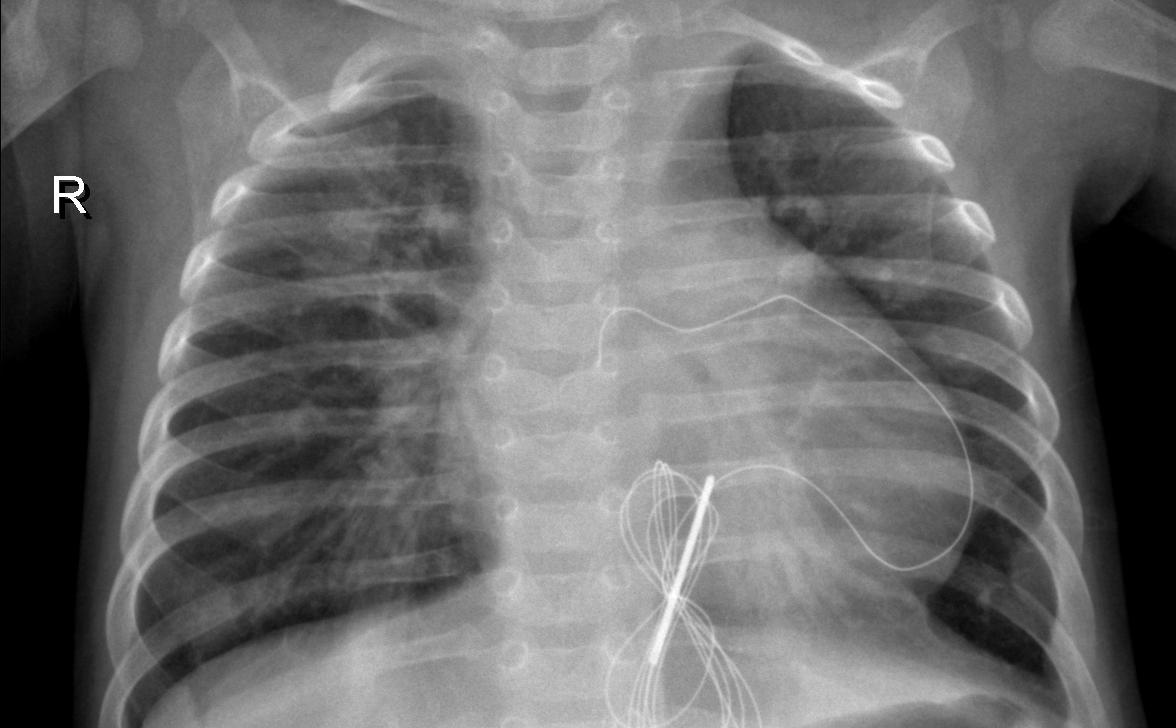
Diagnosis: PNEUMONIA